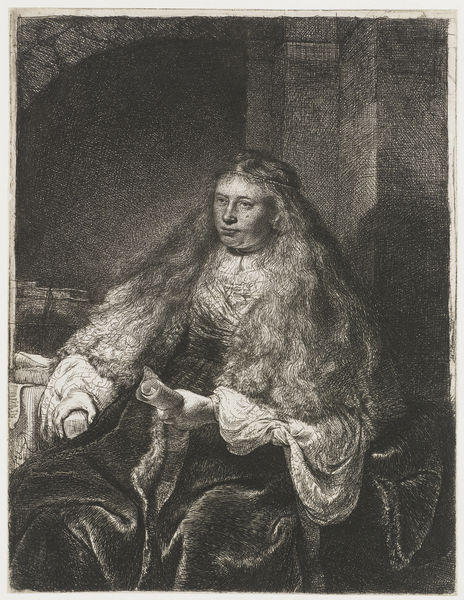
Titel: De grote Joodse bruid
Künstler: Rembrandt Harmensz. van Rijn
Standort: Amsterdam
Institution: Rijksmuseum
Schlagwörter: dunkel, mann, rubens, weiß, sitzen, frau, haar, kleid, raum, schwarz, stuhl, zeichnung, zimmer, rembrandt, samt, stein, ärmel, hände, portrait, porträt, haare, lange haare, mantel, stoff, haarreif, locken, fell, bücher, papiere, düster, mauer, graphik, haarband, sitzende, gewölbe, zettel, druck, schwarz weiss, radierung, stich, kranz, rolle, brief, schriftrolle, zeichung, stick, rembrand, rbens